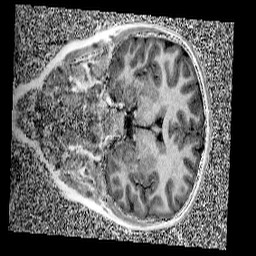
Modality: UNIT1
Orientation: coronal
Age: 9
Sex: female
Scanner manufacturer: siemens
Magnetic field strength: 3 T
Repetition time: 4 s
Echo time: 0.00299 s